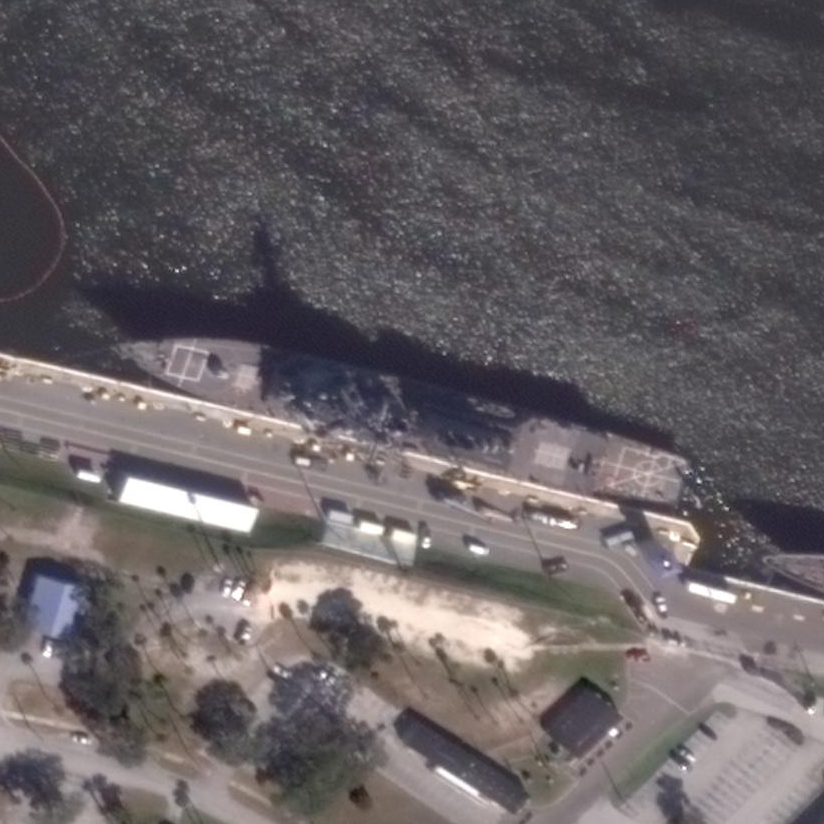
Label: destroyer